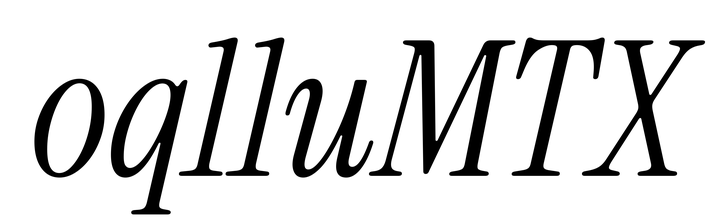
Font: InstrumentSerif-Italic